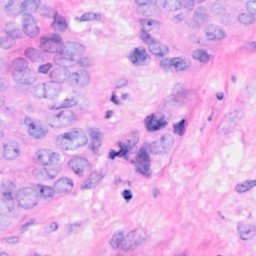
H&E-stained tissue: Breast